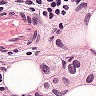
Metastatic tissue present: yes